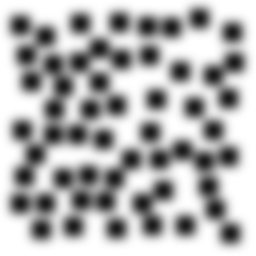
Squares: 56
Triangles: 0
Stars: 0
Total shapes: 56